Field crop: maize
Growth stage: 1
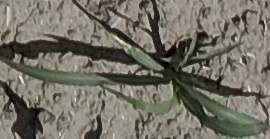
Species: sorghum